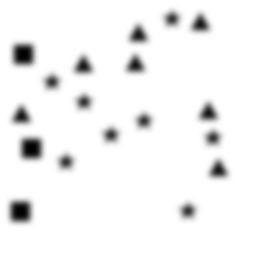
Squares: 3
Triangles: 7
Stars: 8
Total shapes: 18